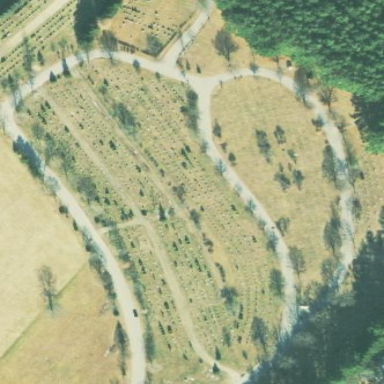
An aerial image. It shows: Cemetery.